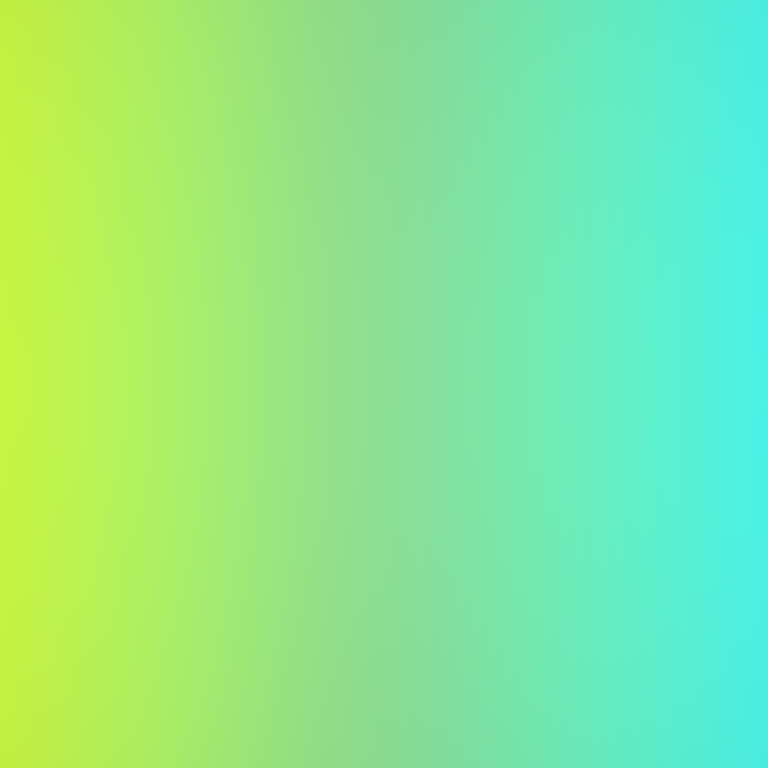
Abstract light effect, smooth gradient from bright yellow to soft cyan, fresh atmosphere, diffuse light, no room, no furniture, no objects.